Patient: sex M, age 65
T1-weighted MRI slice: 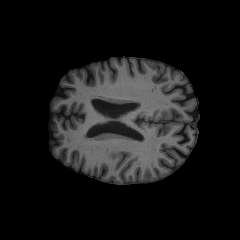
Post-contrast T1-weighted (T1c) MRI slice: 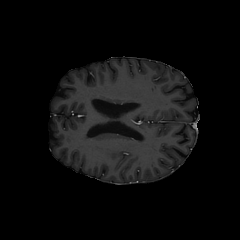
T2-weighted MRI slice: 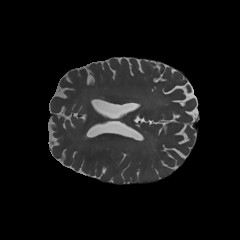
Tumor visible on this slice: no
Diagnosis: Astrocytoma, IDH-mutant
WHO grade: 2